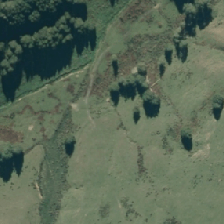
Land cover: high_producing_grassland